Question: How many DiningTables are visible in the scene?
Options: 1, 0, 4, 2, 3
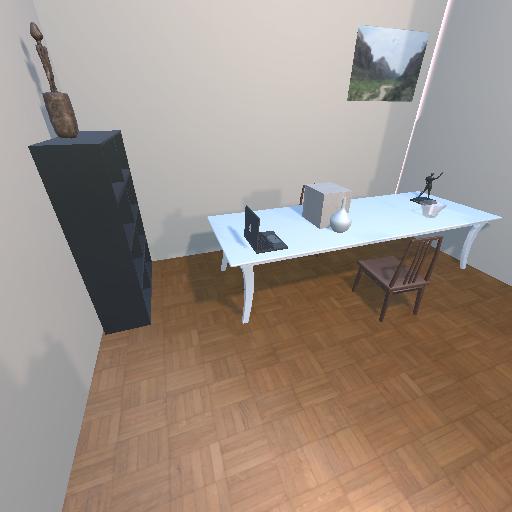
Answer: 1